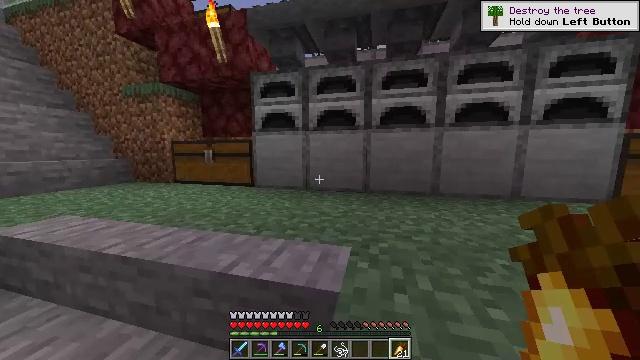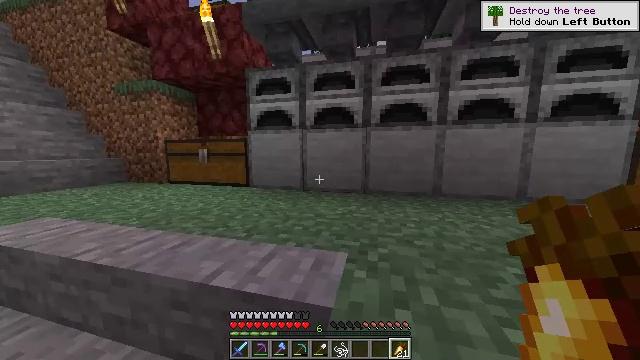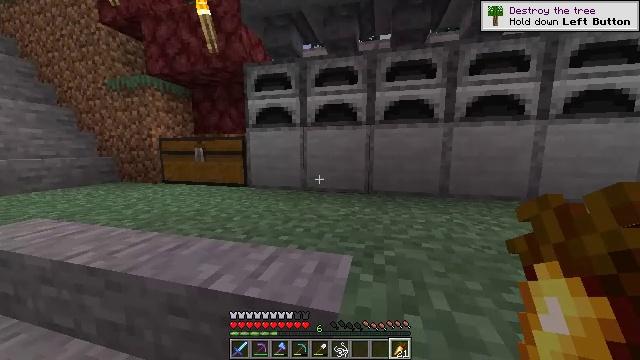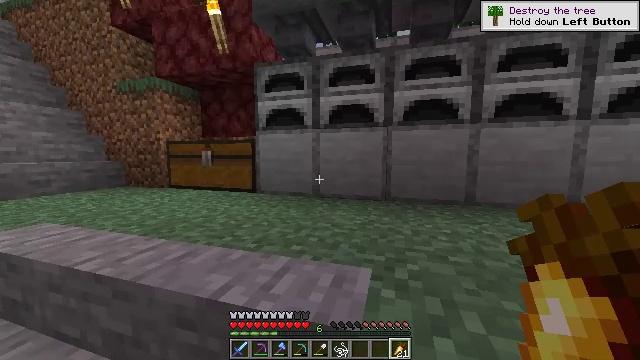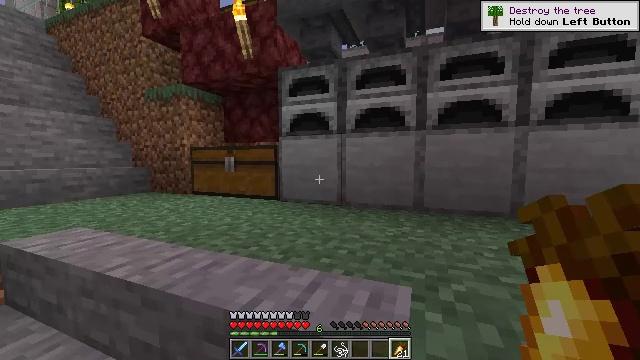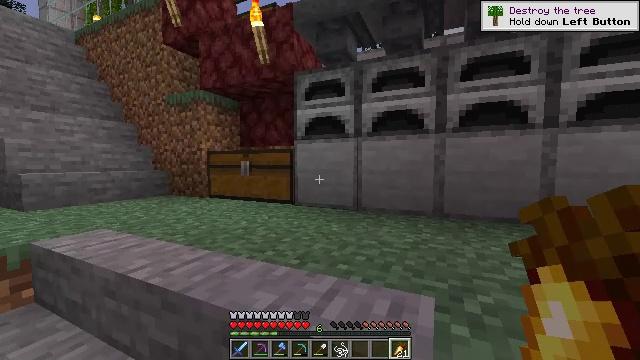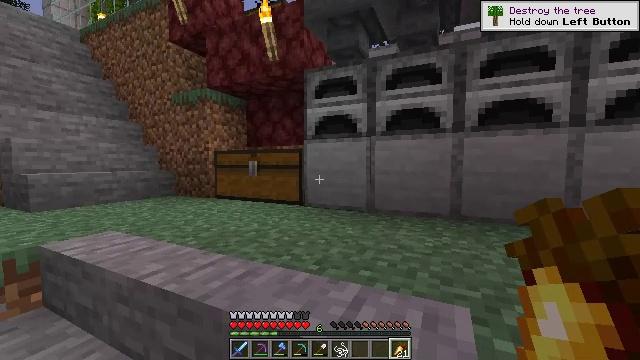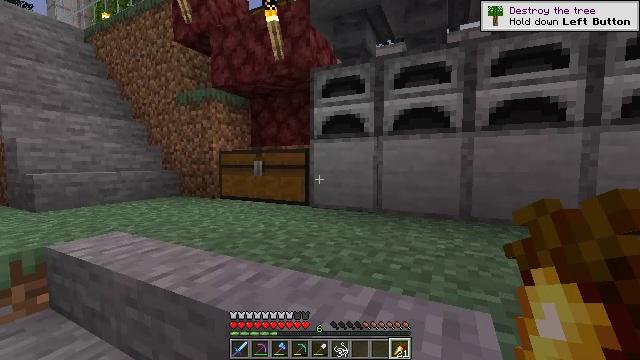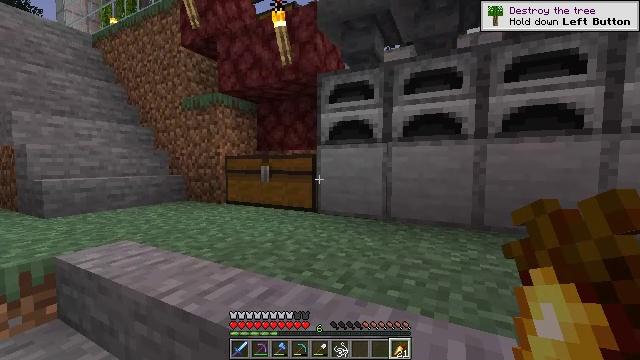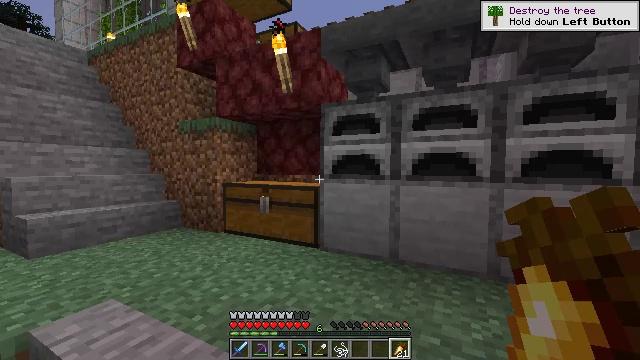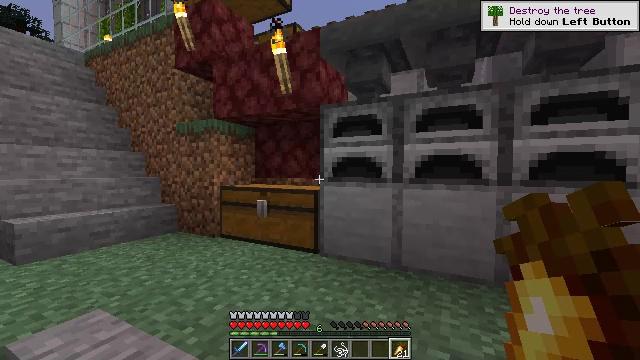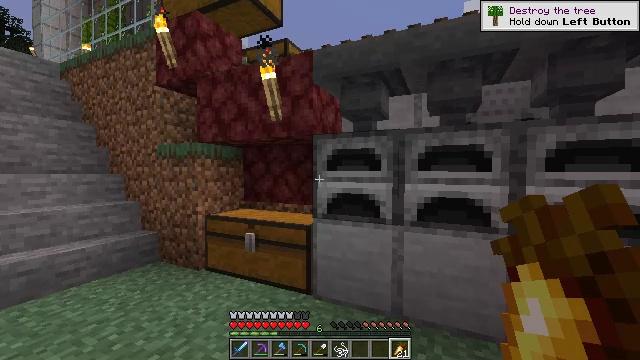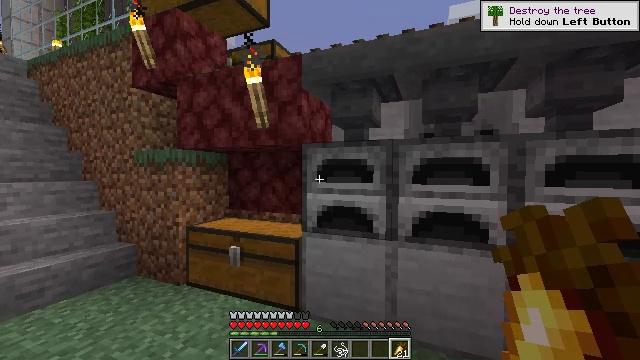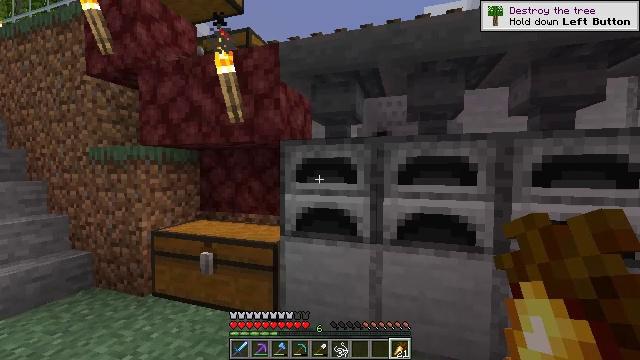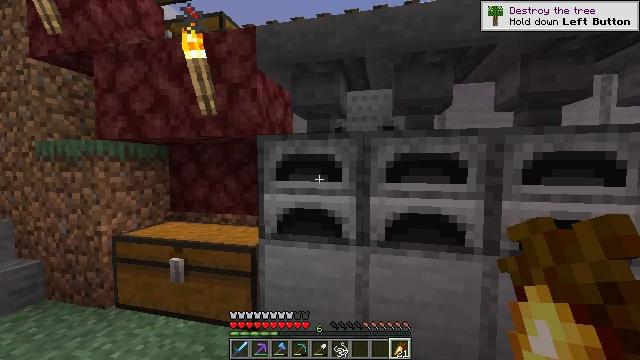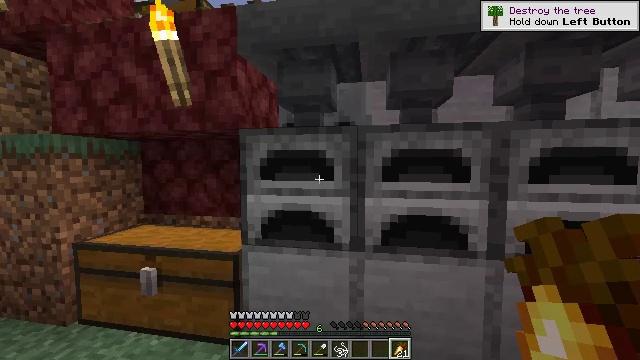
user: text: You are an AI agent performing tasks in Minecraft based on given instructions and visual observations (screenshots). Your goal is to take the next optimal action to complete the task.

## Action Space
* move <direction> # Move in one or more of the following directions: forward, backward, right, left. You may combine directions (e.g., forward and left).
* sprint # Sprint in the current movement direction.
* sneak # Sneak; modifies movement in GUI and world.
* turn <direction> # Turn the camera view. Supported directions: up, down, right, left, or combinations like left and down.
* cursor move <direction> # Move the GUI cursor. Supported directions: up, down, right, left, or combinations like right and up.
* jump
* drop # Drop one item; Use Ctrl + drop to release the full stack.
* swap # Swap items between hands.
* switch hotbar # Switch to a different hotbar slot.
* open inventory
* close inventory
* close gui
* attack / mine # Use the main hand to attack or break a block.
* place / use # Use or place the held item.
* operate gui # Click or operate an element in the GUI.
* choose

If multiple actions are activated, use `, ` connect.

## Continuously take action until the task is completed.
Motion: motion action
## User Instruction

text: Smelt stone into a smooth stone.
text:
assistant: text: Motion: move forward
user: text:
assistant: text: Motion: move forward
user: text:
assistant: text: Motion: move forward, turn left and up
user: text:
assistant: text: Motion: move forward, turn left and up
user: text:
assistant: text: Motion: move forward, turn left
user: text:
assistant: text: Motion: move forward
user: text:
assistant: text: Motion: move forward
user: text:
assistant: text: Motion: move forward
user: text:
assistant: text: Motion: move forward
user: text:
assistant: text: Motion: move forward
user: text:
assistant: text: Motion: move forward, turn right
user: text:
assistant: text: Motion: move forward, turn right
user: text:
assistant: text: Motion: move forward, turn right
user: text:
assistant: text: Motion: move forward, turn right
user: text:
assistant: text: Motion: move forward, turn right
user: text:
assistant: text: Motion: move forward, turn right
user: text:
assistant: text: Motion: move forward
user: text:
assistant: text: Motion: move forward
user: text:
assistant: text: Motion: no_op
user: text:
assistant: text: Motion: no_op
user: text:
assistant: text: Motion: use / place
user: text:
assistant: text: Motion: use / place
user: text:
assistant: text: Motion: use / place
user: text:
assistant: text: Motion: no_op
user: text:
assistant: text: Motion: no_op
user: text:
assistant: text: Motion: no_op
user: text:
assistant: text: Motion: no_op
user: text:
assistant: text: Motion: no_op
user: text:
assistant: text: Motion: no_op
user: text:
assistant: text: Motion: no_op